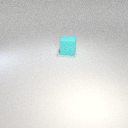
large cyan rubber cube